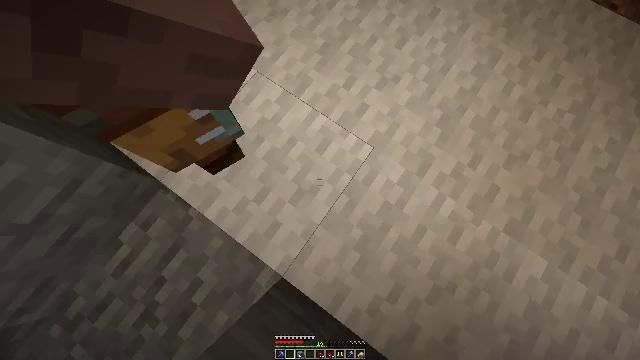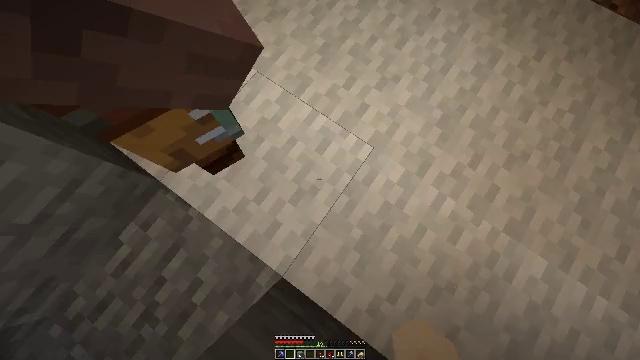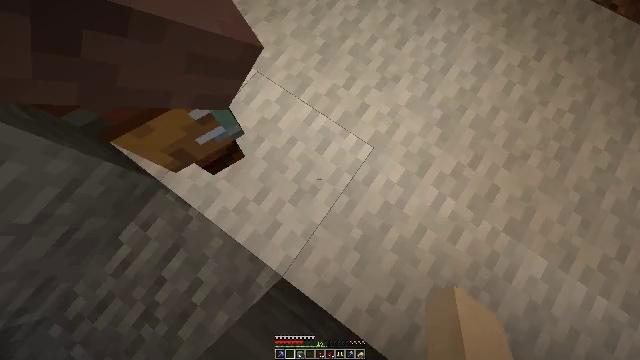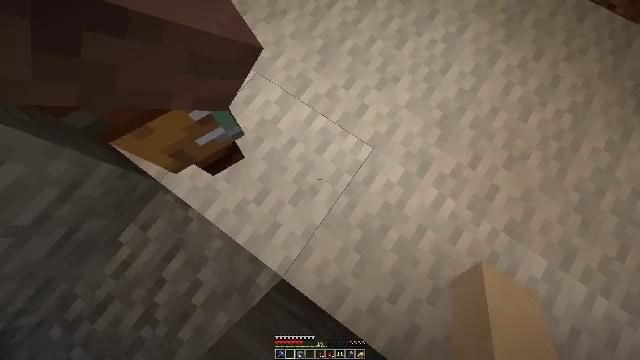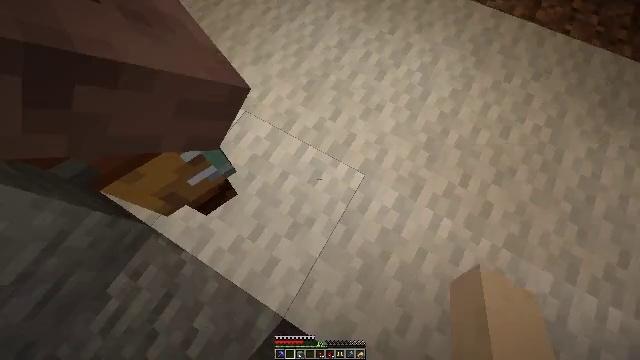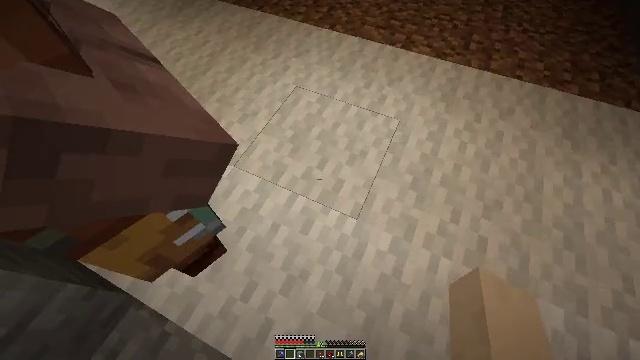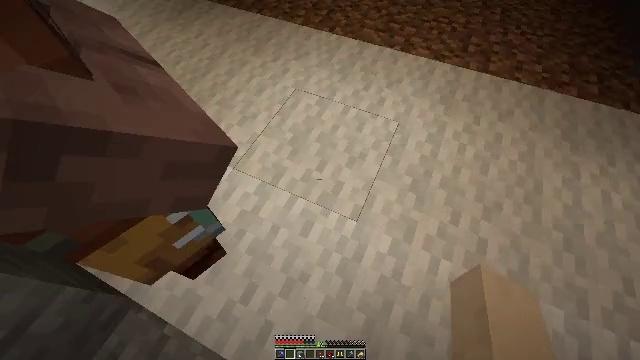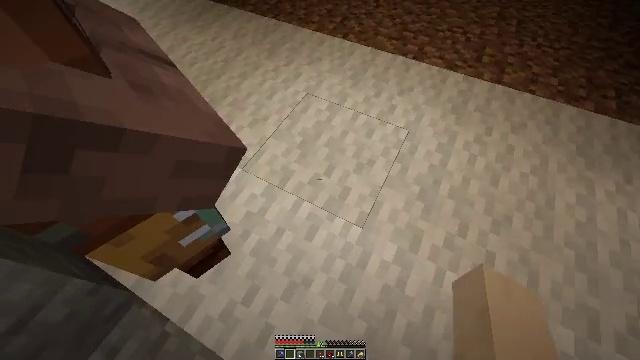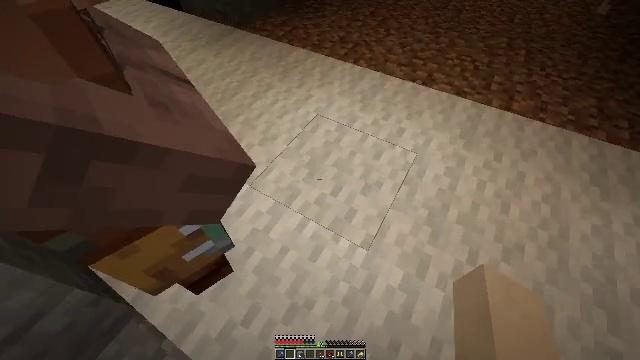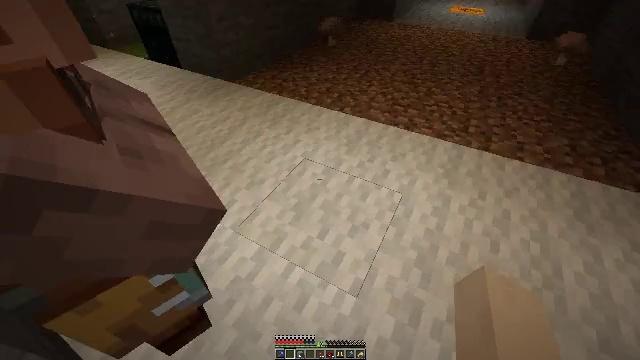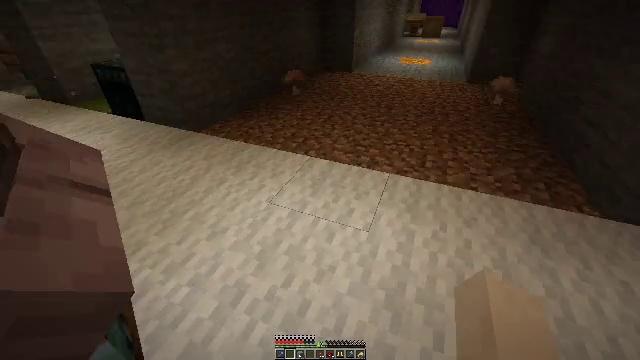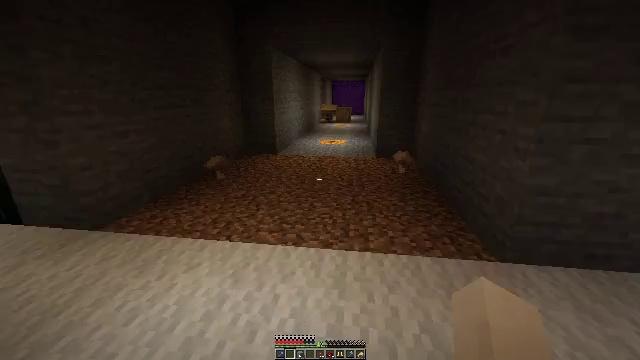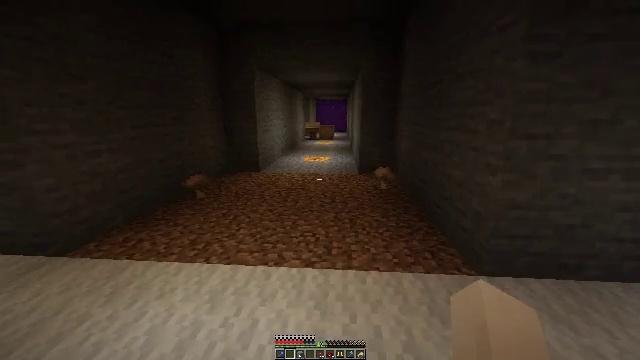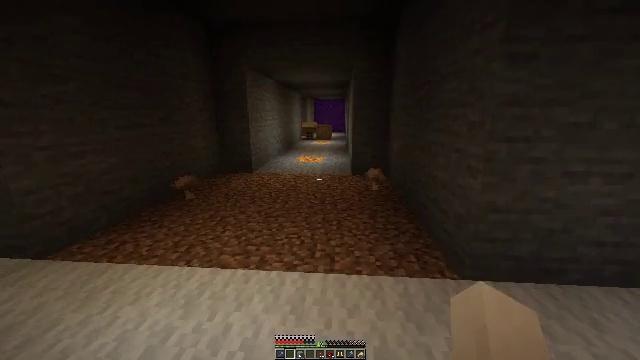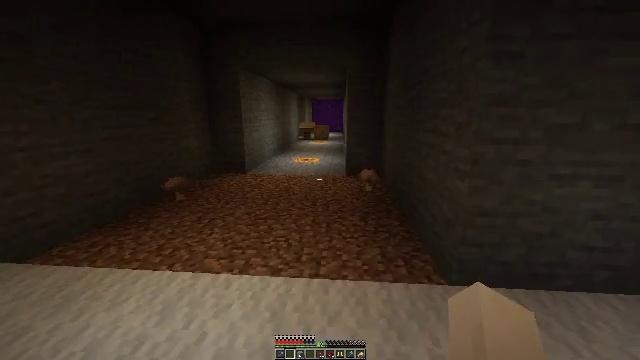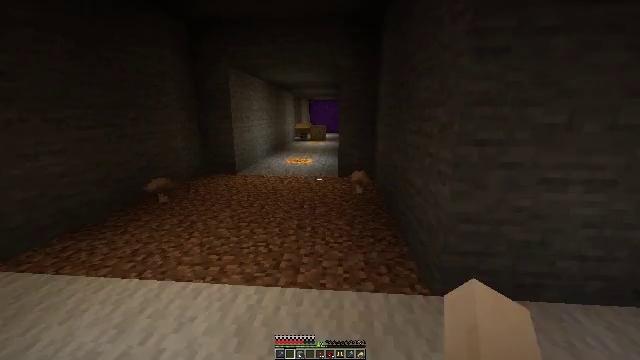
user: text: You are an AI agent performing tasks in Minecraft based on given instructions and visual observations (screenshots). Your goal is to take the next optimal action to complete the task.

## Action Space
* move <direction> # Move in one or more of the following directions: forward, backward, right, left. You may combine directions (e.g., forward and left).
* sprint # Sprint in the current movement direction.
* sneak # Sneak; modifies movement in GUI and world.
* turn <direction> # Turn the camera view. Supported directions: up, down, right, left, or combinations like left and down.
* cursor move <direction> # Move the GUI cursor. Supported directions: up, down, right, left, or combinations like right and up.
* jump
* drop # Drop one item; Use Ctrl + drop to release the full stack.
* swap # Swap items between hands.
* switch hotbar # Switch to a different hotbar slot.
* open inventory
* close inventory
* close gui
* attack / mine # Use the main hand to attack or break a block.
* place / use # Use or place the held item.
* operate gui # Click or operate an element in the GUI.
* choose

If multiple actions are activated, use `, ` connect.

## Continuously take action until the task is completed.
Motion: motion action
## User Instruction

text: Destroy the barrel to use elsewhere.
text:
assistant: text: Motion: no_op
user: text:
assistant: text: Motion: no_op
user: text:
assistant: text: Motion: no_op
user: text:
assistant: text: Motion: turn right and up
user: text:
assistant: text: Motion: turn right and up
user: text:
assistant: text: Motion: no_op
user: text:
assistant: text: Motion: turn left and up
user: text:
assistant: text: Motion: turn left and up
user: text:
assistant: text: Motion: move right, turn right and up
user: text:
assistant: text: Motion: move right, turn right and up
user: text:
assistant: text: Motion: move right, turn right and up
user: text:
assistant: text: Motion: move right, turn right and up
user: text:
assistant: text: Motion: move forward and move right
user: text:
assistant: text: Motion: move forward and move right
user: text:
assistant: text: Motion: move forward and move right
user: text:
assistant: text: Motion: move forward and move right
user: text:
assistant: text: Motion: move forward and move right, turn left
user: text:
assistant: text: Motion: move forward and move right, turn left
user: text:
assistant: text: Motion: move forward and move right, turn left
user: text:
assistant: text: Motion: move forward, turn left
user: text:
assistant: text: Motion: turn left
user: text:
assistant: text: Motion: turn left
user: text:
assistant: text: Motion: turn left
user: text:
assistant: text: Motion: turn left
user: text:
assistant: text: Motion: no_op
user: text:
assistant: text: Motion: no_op
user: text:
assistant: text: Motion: no_op
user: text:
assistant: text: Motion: no_op
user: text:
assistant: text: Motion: no_op
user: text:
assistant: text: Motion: no_op